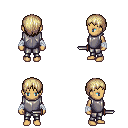
a pixel art fantasy rpg character, female body template, human, tanned skin, steel chest armor, metal pants, white blonde plain hairstyle, white cloth bandages, dagger, four views (front, back, left, right), 2x2 character sprite sheet, small pixel art, hard edges, no anti-aliasing